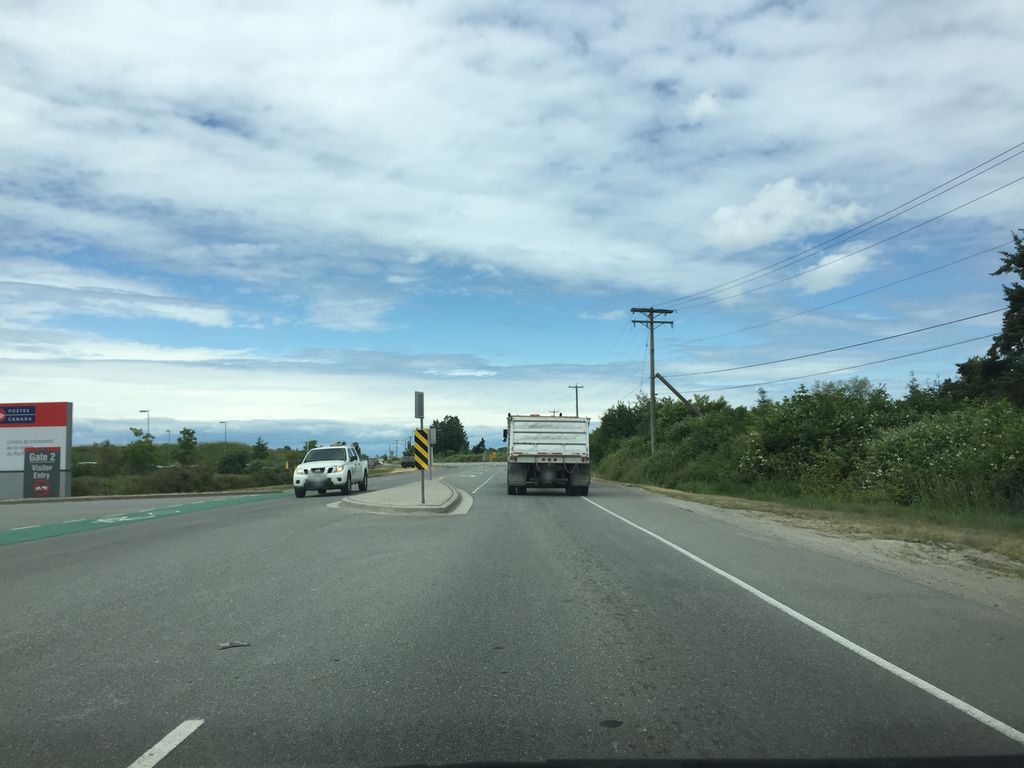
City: vancouver